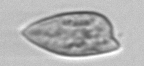
Label: Prorocentrum_dentatum